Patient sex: F
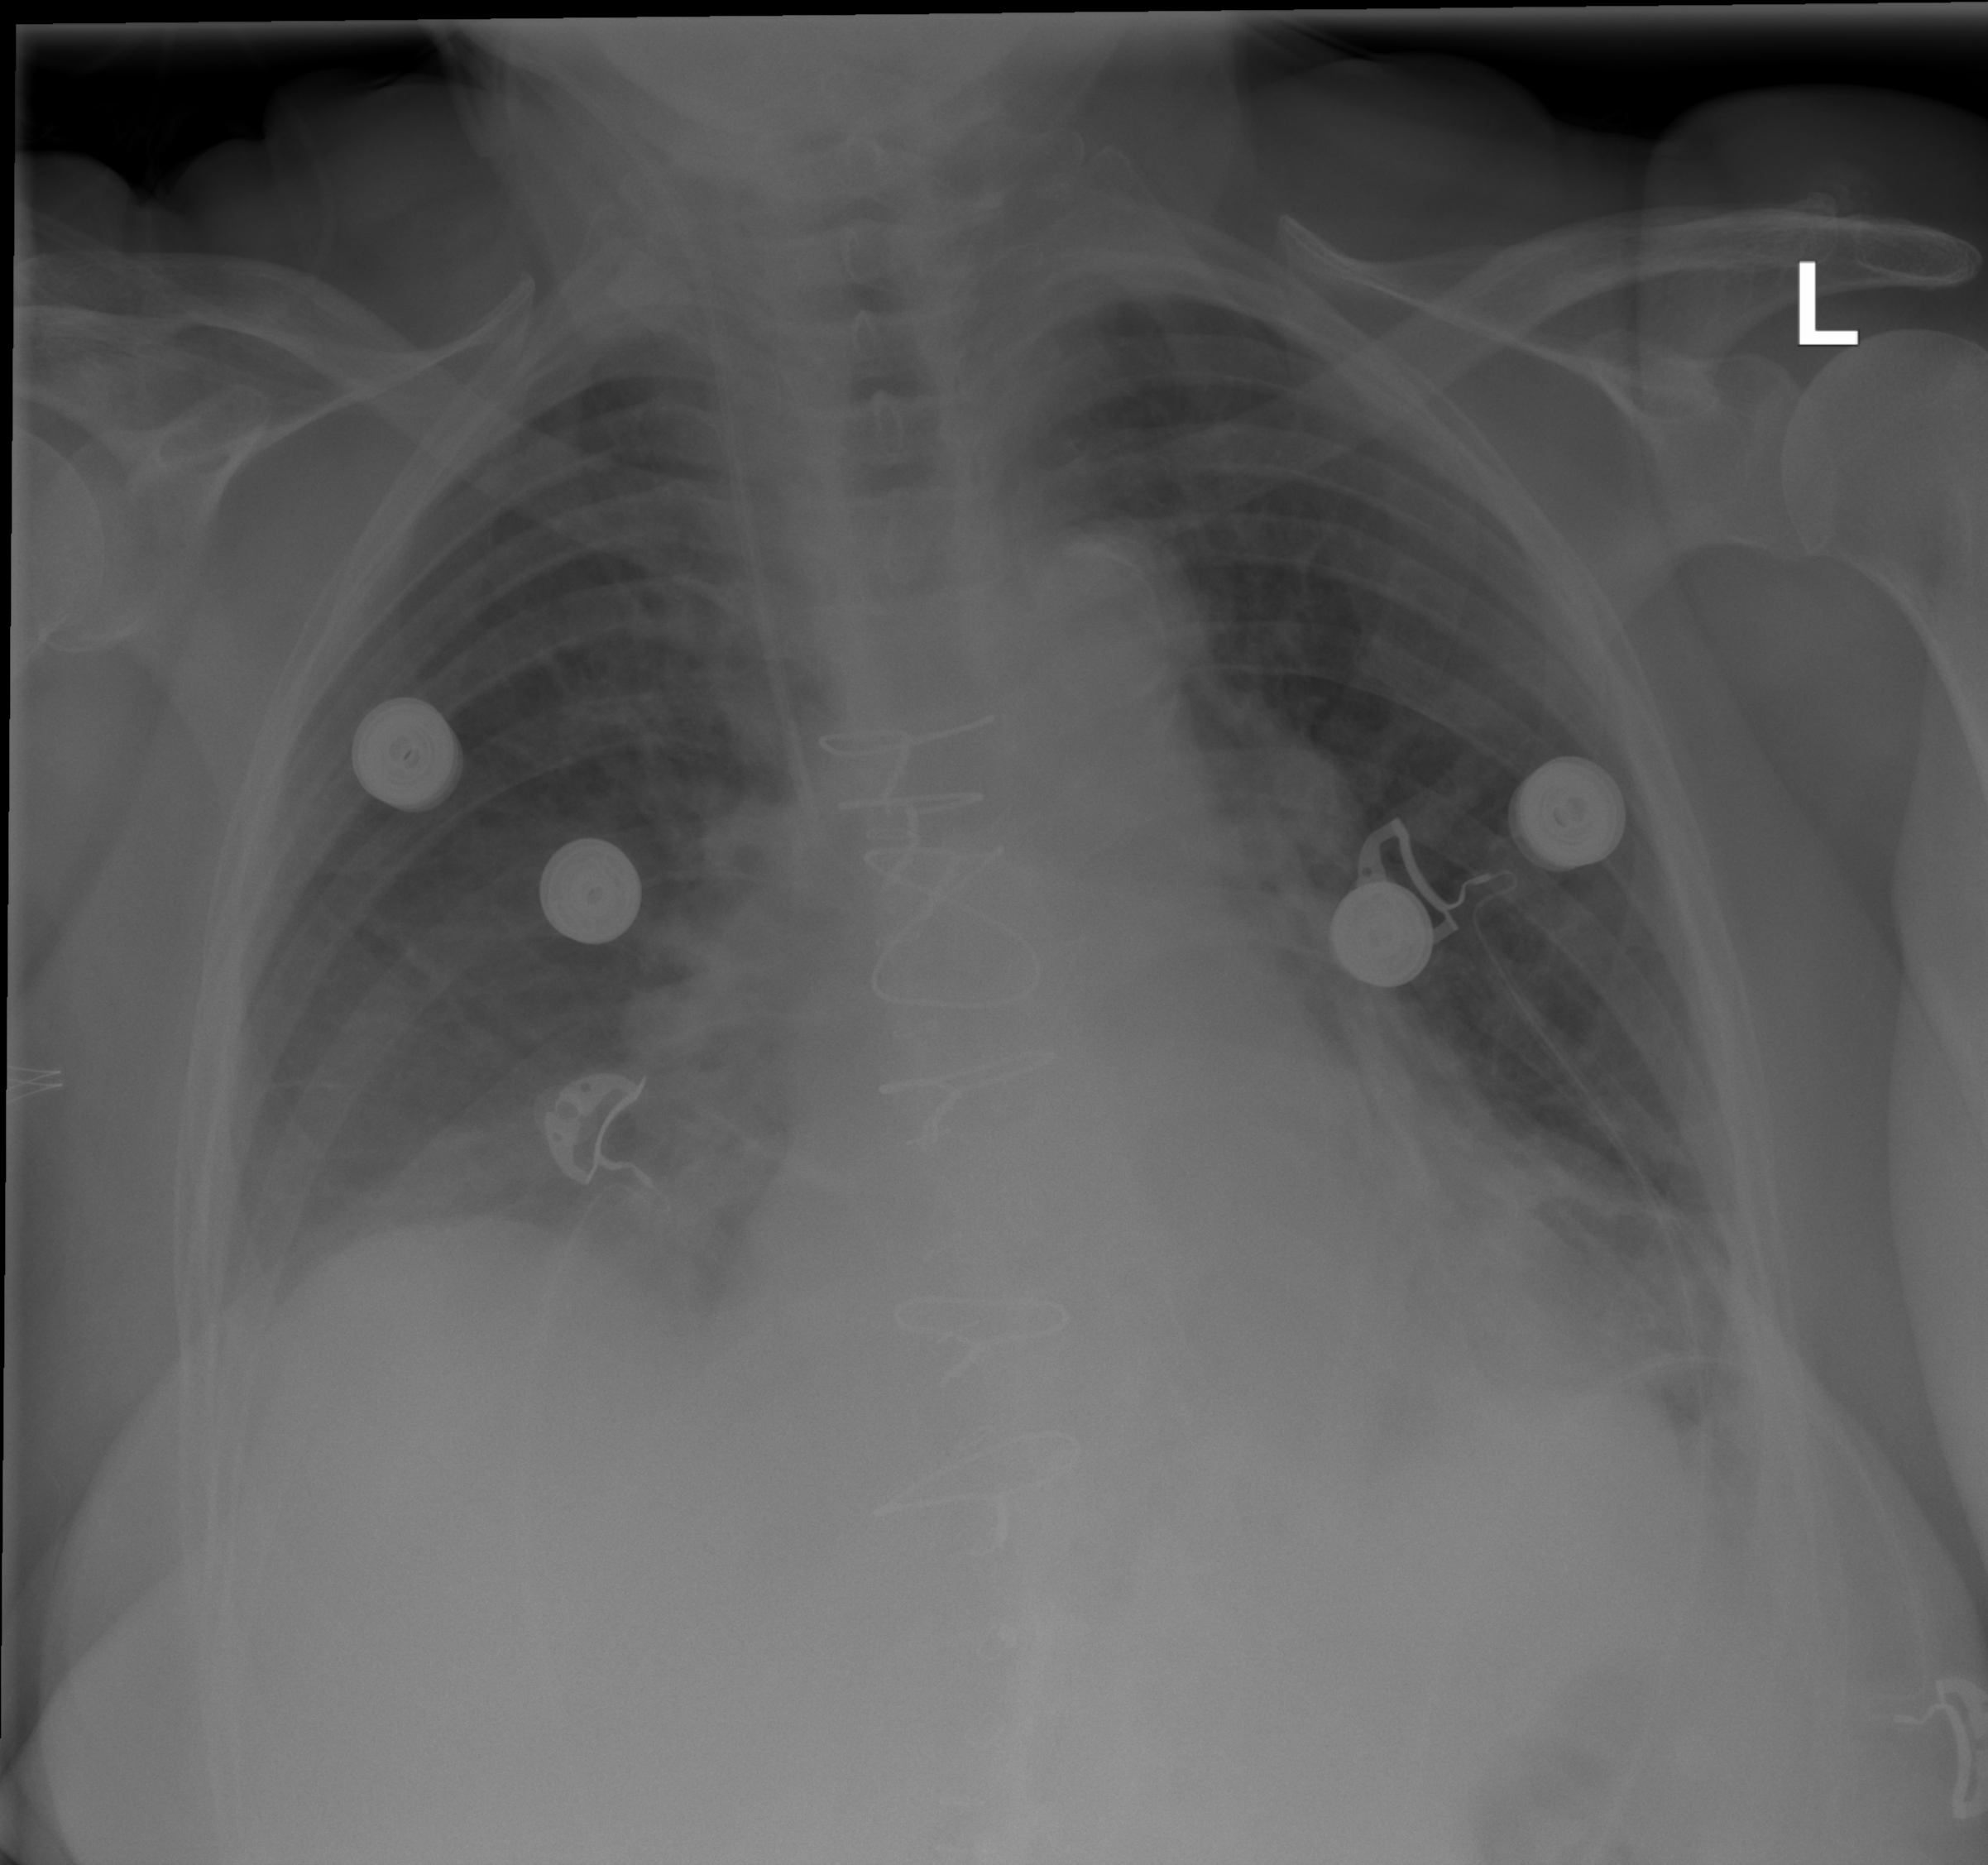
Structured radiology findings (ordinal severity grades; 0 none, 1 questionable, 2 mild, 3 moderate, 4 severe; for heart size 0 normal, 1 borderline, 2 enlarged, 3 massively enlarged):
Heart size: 0
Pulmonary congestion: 2
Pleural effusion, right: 2
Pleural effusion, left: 2
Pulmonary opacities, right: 0
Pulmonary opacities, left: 0
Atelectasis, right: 2
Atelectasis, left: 2